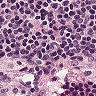
Metastatic tissue present: no